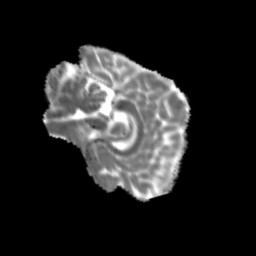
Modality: MD
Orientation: sagittal
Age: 28
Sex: female
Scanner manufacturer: siemens
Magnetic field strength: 3 T
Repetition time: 3.5 s
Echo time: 0.113 s